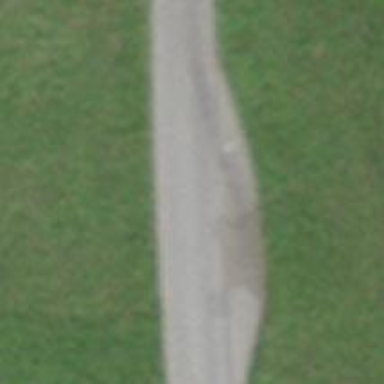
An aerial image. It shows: Passing place on the road.